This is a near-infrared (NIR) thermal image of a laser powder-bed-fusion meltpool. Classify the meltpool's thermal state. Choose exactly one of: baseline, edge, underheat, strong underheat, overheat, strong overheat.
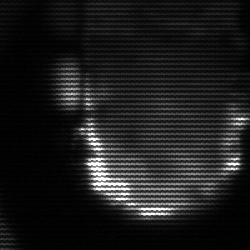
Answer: baseline